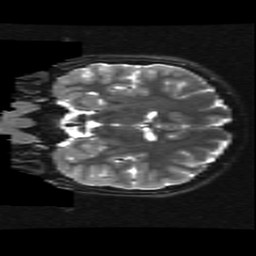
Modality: T2w
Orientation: coronal
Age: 14
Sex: female
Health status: ill
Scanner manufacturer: ge
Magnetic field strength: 3 T
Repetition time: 7.5 s
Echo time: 0.1007 s